Question: I'm trying to create some text headings that have a line out to the side that is dynamic based on the width of the text.
Example:

I'm guessing I'll need to do some sort of background color on the heading (white, for instance) to sort of fake it, and then use a ':before' pseudo class, but so far I haven't been able to pull it off.
The HTML (at least at the moment) is just a basic heading tag:
'<h3>This is some text</h3>'
I'd really like to avoid adding additional HTML elements, if possible.
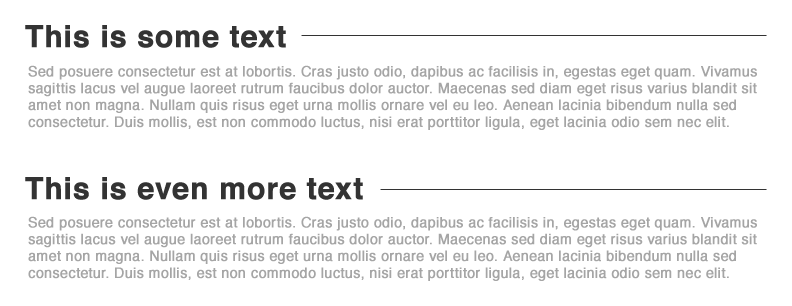
Answer: I've come across <URL>:
CSS:
'''
<style>
article, aside, figure, footer, header, hgroup,
menu, nav, section { display: block; }
body { font-family: "Helvetica", sans-serif; text-align: center; background: transparent; padding: 10px 40px;}
p {
text-align: left;
margin-bottom: 30px;
line-height: 20px;
}
h1 {
text-align:left;
position: relative;
margin-top: 10px;
margin-left: 0;
}
h1.two span {
background: #fff;
padding: 0 10px;
position: relative;
z-index: 10;
}
h1.two+p {
border-top: solid 1px black;
padding-top: 40px;
margin-top: -40px;
}
</style>
'''
Main body:
'''
<body>
<h1 class="two"><span>Heading Number Two</span></h1>
<p>Pellentesque habitant morbi tristique senectus et netus et malesuada fames ac turpis egestas. Vestibulum tortor quam, feugiat vitae, ultricies eget, tempor sit amet, ante. Donec eu libero sit amet quam egestas semper. Aenean ultricies mi vitae est. Mauris placerat eleifend leo.</p>
<p>Pellentesque habitant morbi tristique senectus et netus et malesuada fames ac turpis egestas. Vestibulum tortor quam, feugiat vitae, ultricies eget, tempor sit amet, ante. Donec eu libero sit amet quam egestas semper. Aenean ultricies mi vitae est. Mauris placerat eleifend leo.</p>
</body>
'''
Appears to work in Safari. Please check the link, there are more examples.